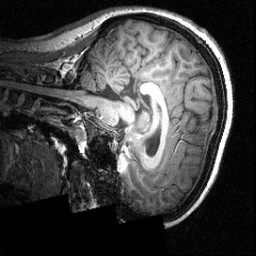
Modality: T1w
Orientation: sagittal
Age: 16
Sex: female
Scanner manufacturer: siemens
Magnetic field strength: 3.951 T
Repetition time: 1.5 s
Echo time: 0.00335 s